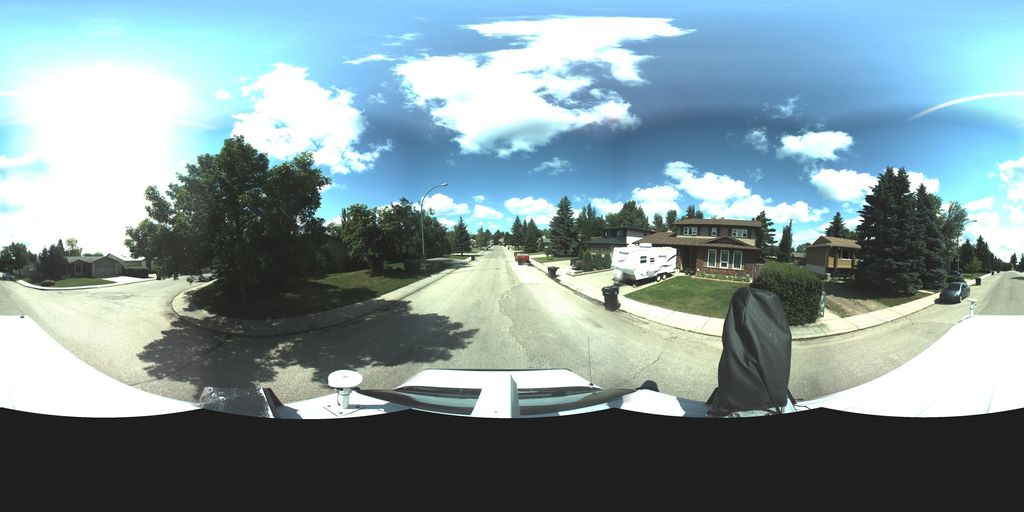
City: saskatoon